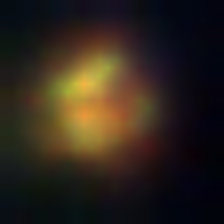
Taxon: NanoPlankton
Group: Other